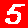
Digit: 5